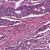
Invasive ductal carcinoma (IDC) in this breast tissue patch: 1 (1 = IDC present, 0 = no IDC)